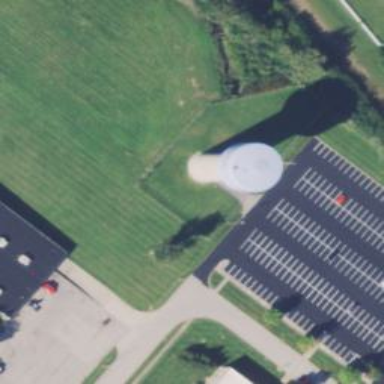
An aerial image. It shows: Water tower that is man-made.